Interaction volume radius: 5 \u00c5
Interaction volume height: 30 \u00c5
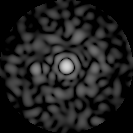
Disorder parameter: 0.8183